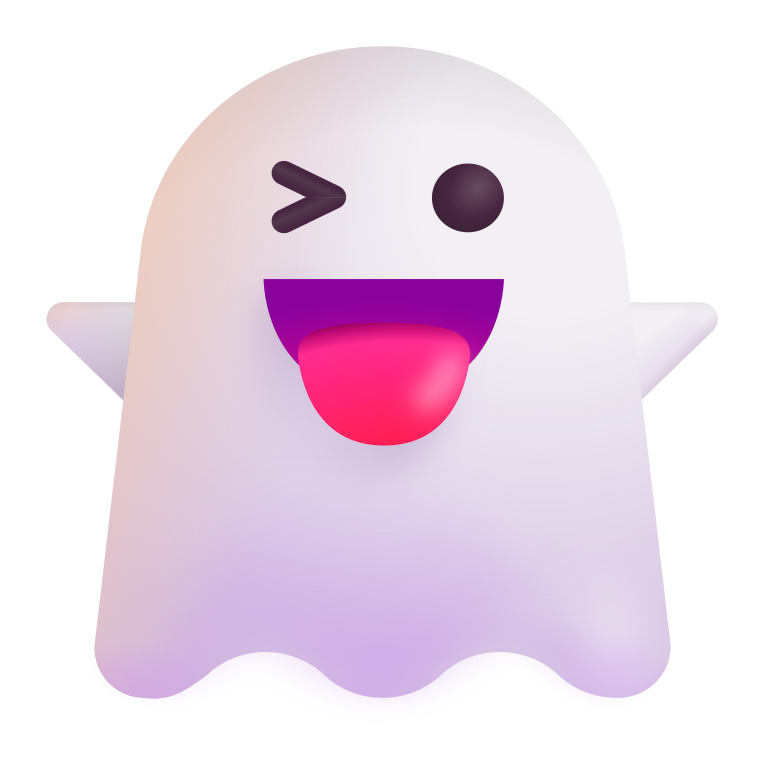
ghost color